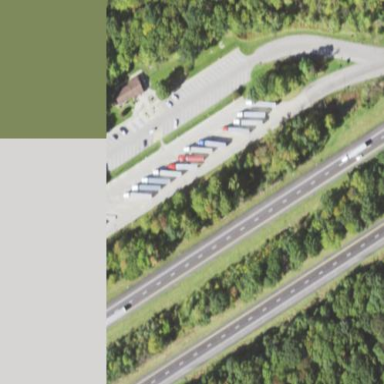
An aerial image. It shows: Rest area along the road.